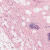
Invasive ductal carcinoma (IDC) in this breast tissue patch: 0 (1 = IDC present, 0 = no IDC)